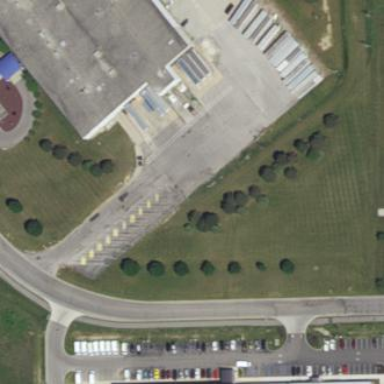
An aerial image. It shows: Parking area.